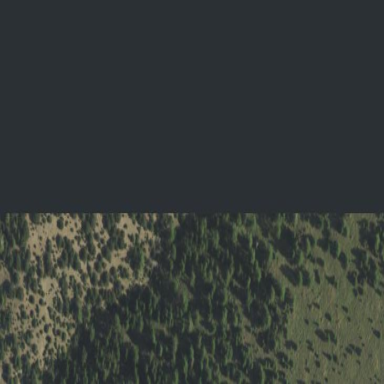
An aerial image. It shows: Scrub area with evergreen needle-leaved trees.